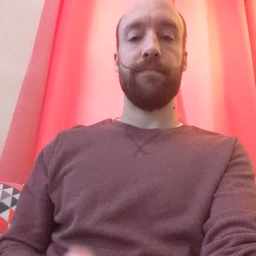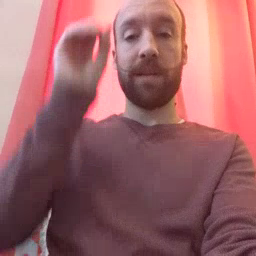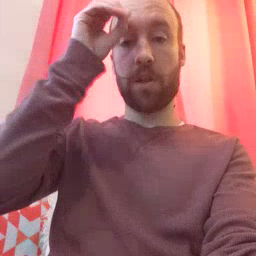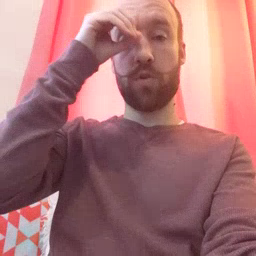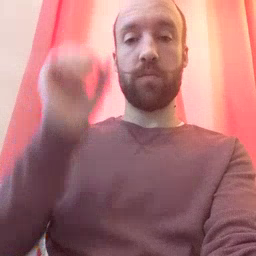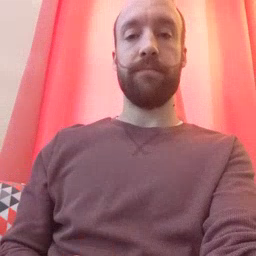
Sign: owl